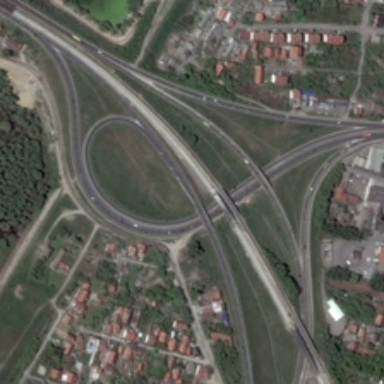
Many buildings and many green plants are near a viaduct .